Field crop: maize
Growth stage: 2
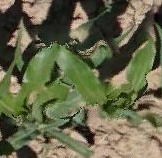
Species: maize